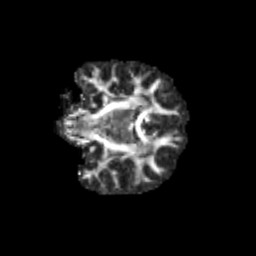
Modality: FA
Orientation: coronal
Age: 11
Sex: female
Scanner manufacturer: siemens
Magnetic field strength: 3 T
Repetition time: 3.8 s
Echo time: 0.07 s